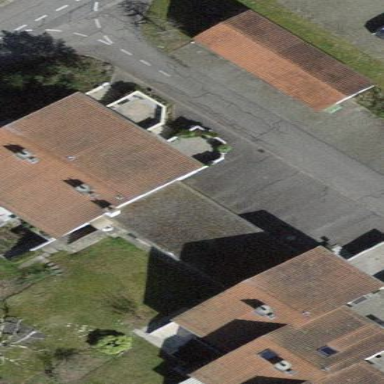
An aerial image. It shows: Residential building.